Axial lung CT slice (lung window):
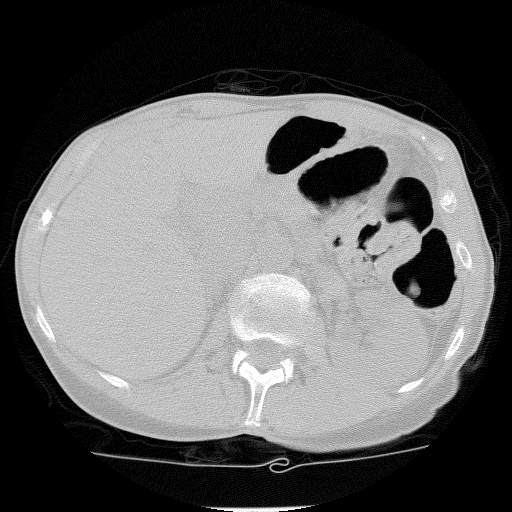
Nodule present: no